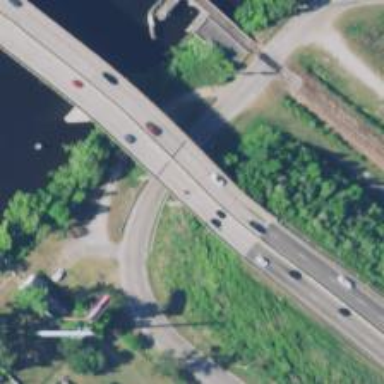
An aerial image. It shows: Motorway bridge.